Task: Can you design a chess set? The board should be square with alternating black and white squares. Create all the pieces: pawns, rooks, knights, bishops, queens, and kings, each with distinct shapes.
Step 1509:
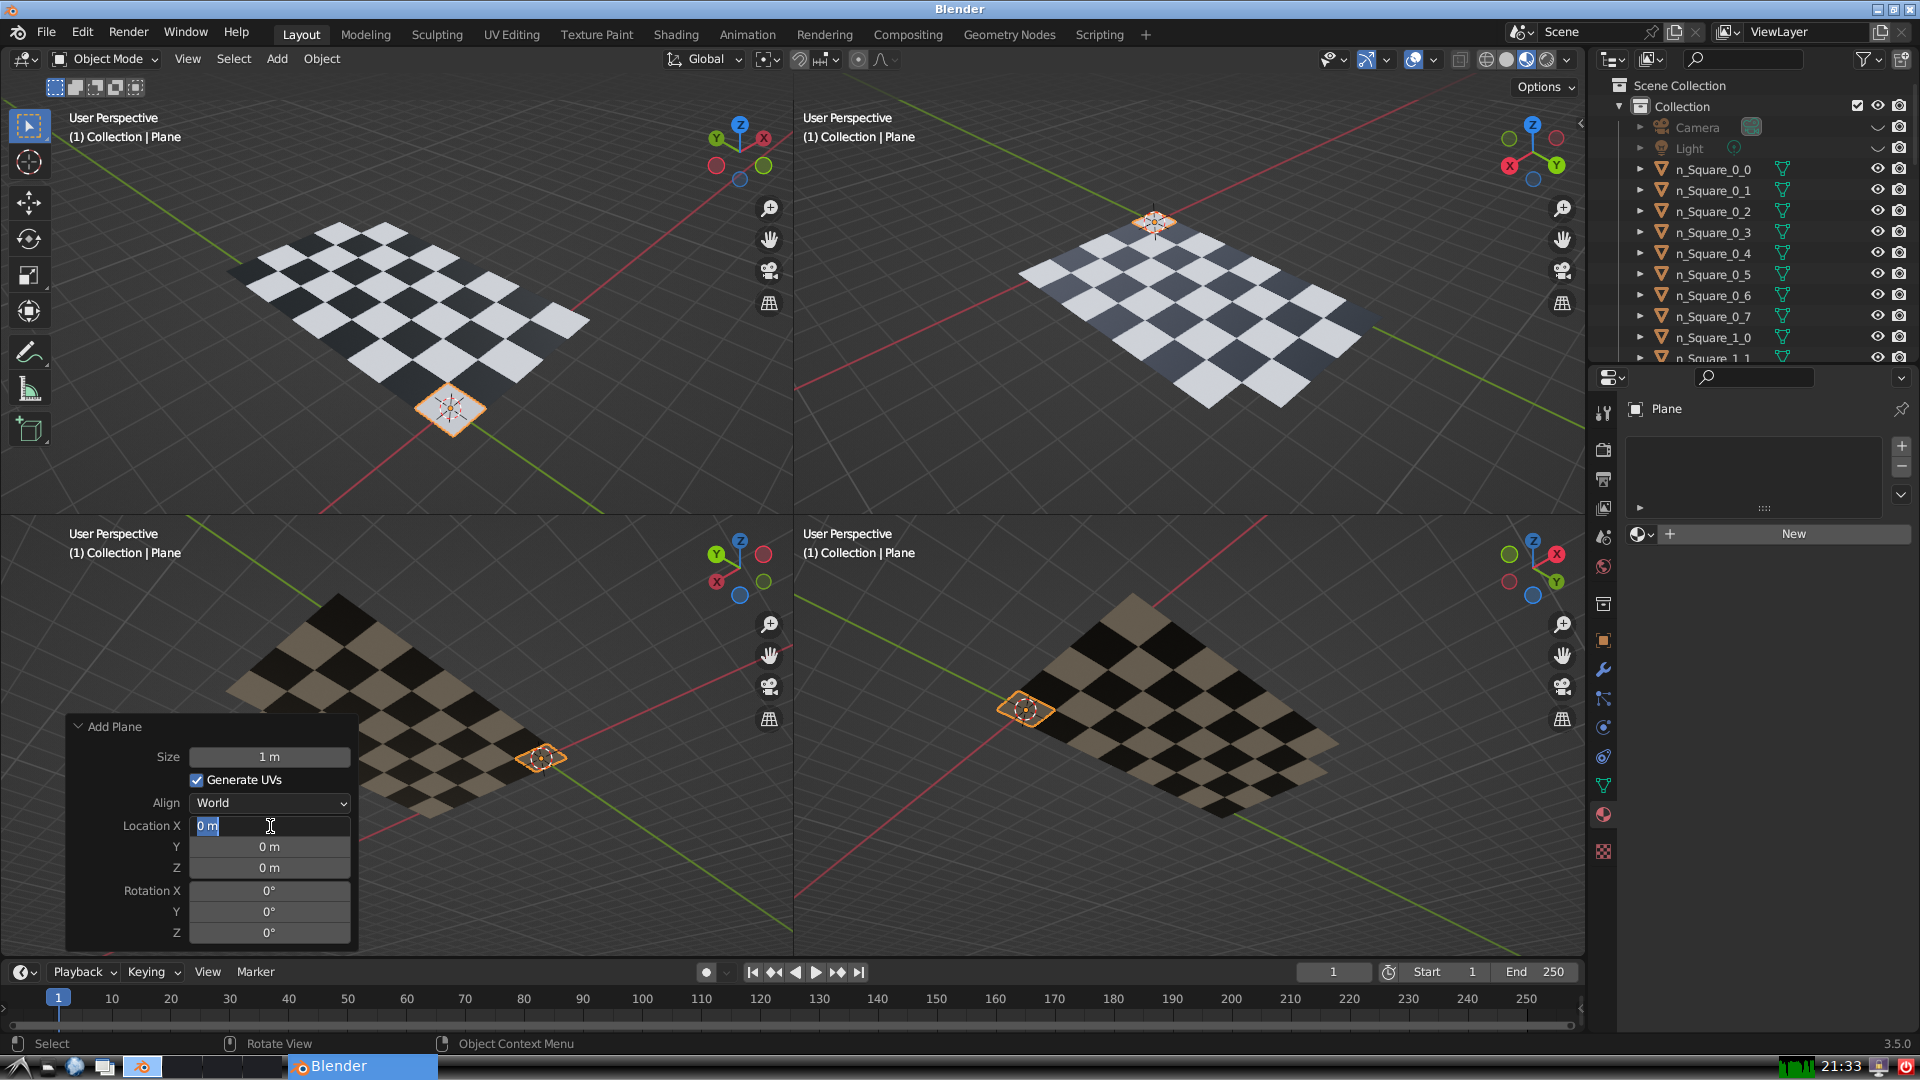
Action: input_text: 4.0